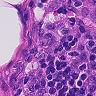
Metastatic tissue present: no